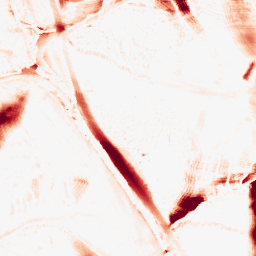
Category: morphological
Decomposition family: morphological_ellipse
Decomposition parameters: operation: opening
width: 20
height: 50
Upsampling method: sinc_blackman
Upsampling parameters: scale: 2
kernel_size: 16
Upsampling scale: 2